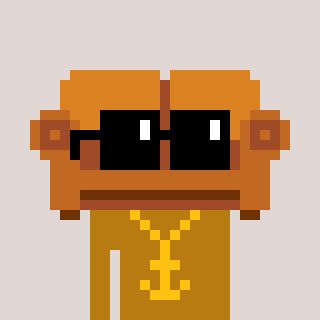
a pixel art character with square black sunglasses, a couch-shaped head and a gold-colored body on a warm background